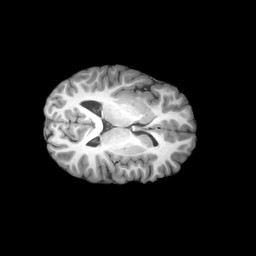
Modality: T1w
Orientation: axial